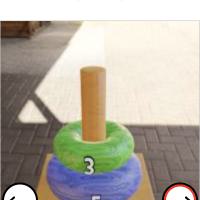
Task: sum
Answer: 8